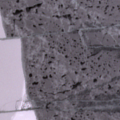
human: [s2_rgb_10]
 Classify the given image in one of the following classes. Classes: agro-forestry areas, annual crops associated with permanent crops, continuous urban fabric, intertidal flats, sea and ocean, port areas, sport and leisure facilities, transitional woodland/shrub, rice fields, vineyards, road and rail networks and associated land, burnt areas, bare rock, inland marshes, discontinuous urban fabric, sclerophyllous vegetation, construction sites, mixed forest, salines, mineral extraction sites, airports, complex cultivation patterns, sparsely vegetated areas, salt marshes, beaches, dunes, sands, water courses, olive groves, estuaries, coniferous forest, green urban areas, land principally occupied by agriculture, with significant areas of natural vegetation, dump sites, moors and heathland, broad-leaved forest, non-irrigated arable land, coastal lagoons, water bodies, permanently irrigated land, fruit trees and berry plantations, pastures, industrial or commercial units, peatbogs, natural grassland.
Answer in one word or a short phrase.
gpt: sea and ocean